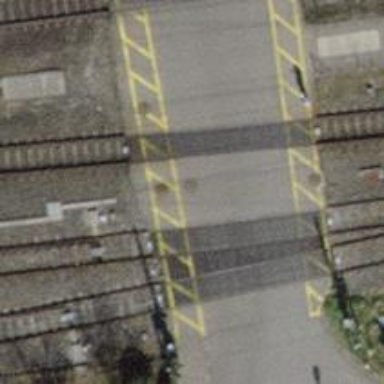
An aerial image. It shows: Level crossing with double half barrier.